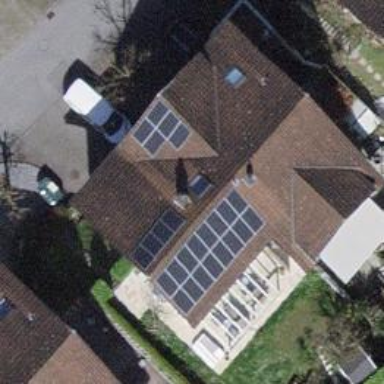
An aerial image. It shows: Solar power generator using photovoltaic panels.